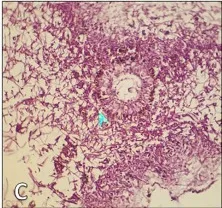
(B, C) Histopathologic examination with hematoxylin-eosin stain showing infiltration of inflammatory cells (PMNs), fibrinolocyte exudate, septate acute angle fungal hyphae, and conidial head (x1000).
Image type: pathology (h&e)